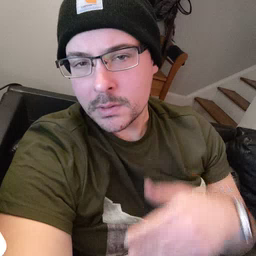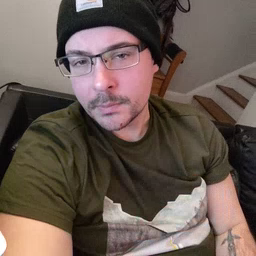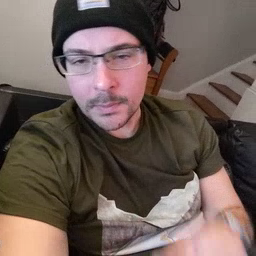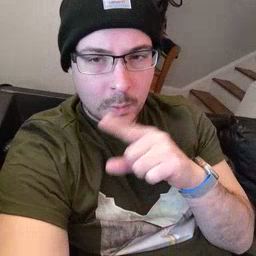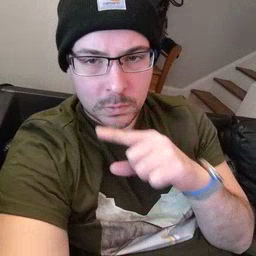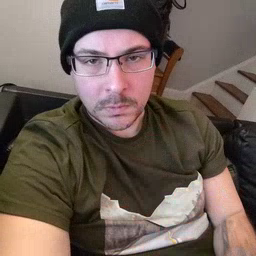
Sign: mouse